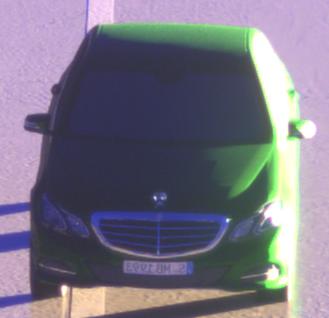
Make: Mercedes-Benz
Model: E 200
Detailed model: E-Class (212) Limousine
Model produced from: 2013/04
Model produced until: 2015/10
Doors: 4
Color: green
Road condition: wet road
Daytime: sunrise or sunset
Contrast: high contrast